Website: macys
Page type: gifting
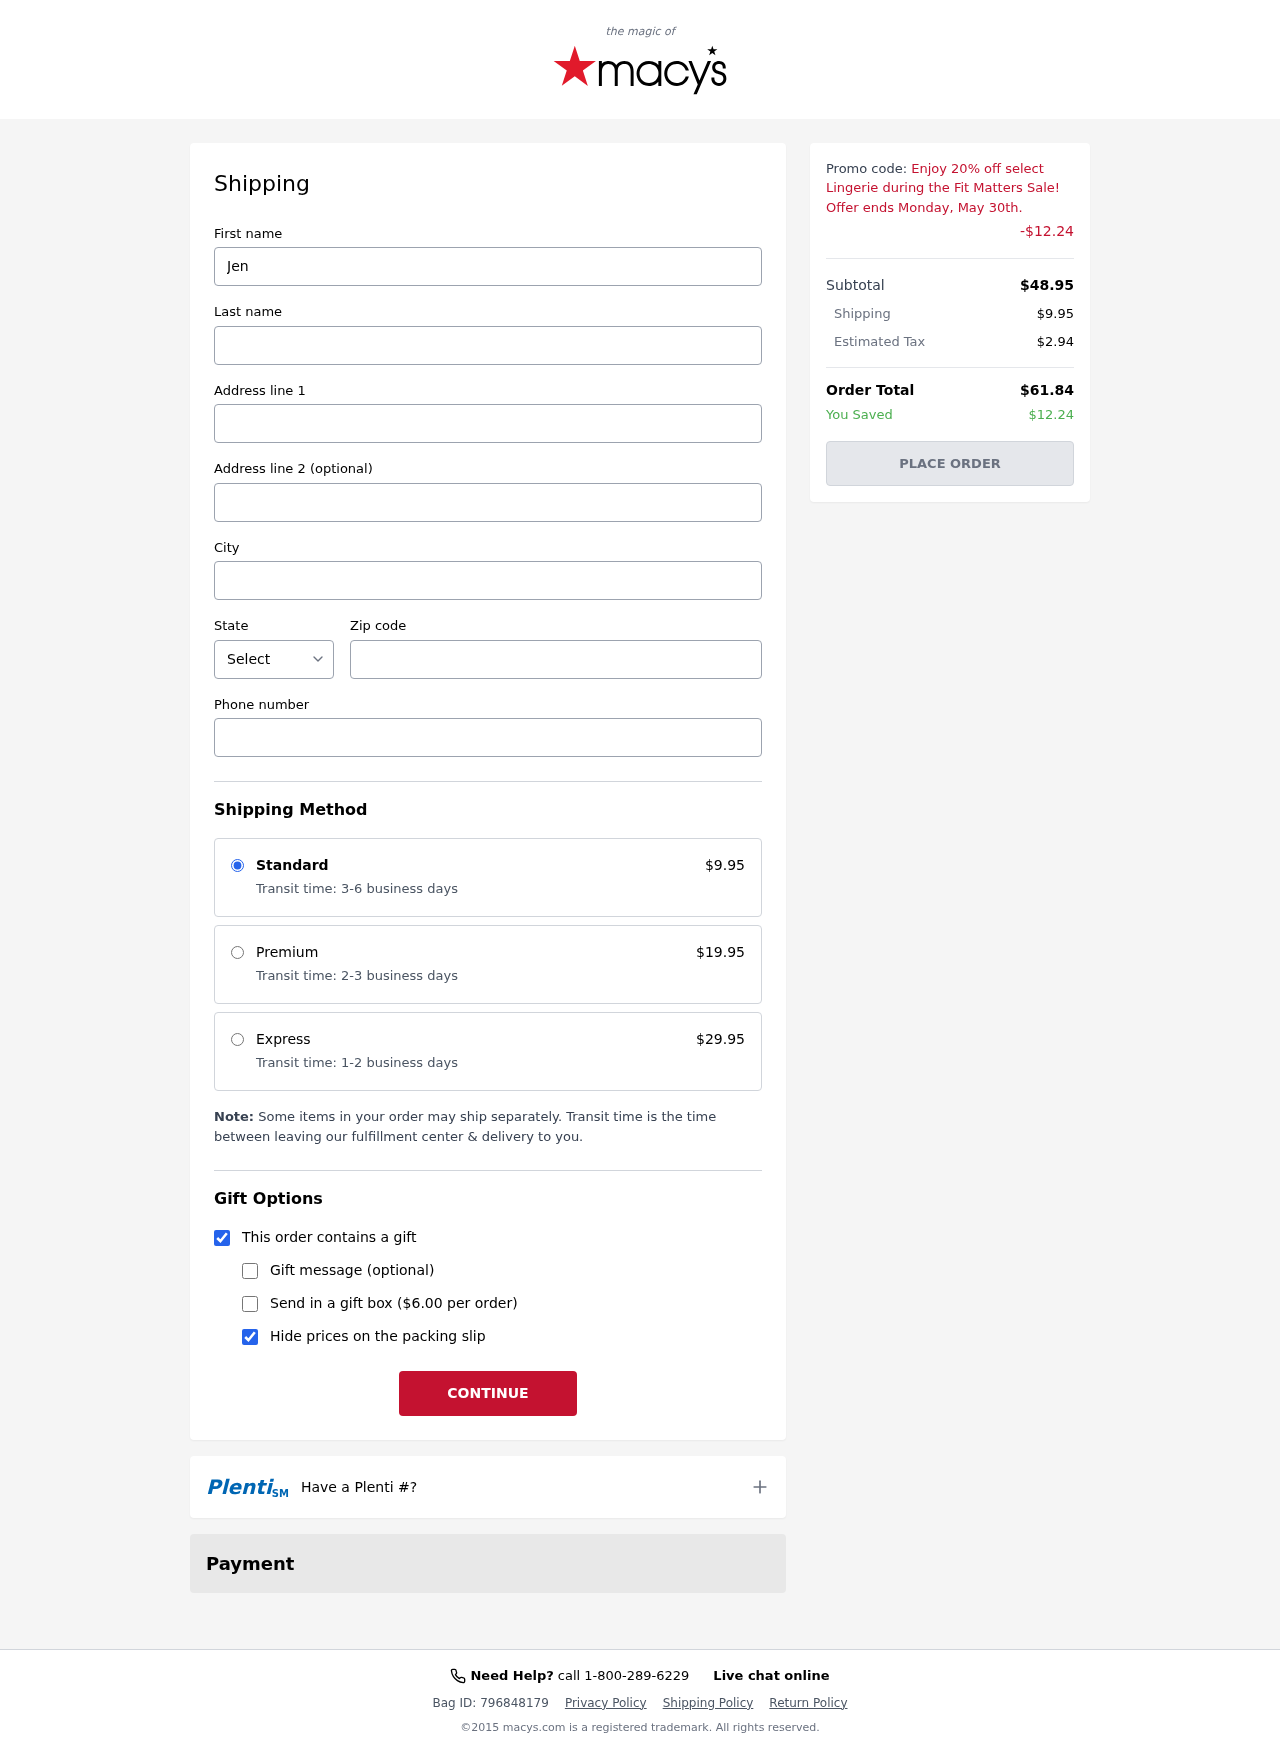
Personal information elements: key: PII_CITY
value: New Brian
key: PII_FIRSTNAME
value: Jenna
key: PII_LASTNAME
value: Collins
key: PII_PHONE
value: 2794496211
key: PII_POSTCODE
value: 33566
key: PII_STATE_ABBR
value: MN
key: PII_STREET
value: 75927 David Via Suite 027
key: PII_STREET2
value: Suite 634
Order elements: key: ORDER_SHIPPING_COST
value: $9.95
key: ORDER_DISCOUNT
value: -$12.24
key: ORDER_SUBTOTAL
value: $48.95
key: ORDER_TAX
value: $2.94
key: ORDER_TOTAL
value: $61.84
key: ORDER_SAVINGS
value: $12.24